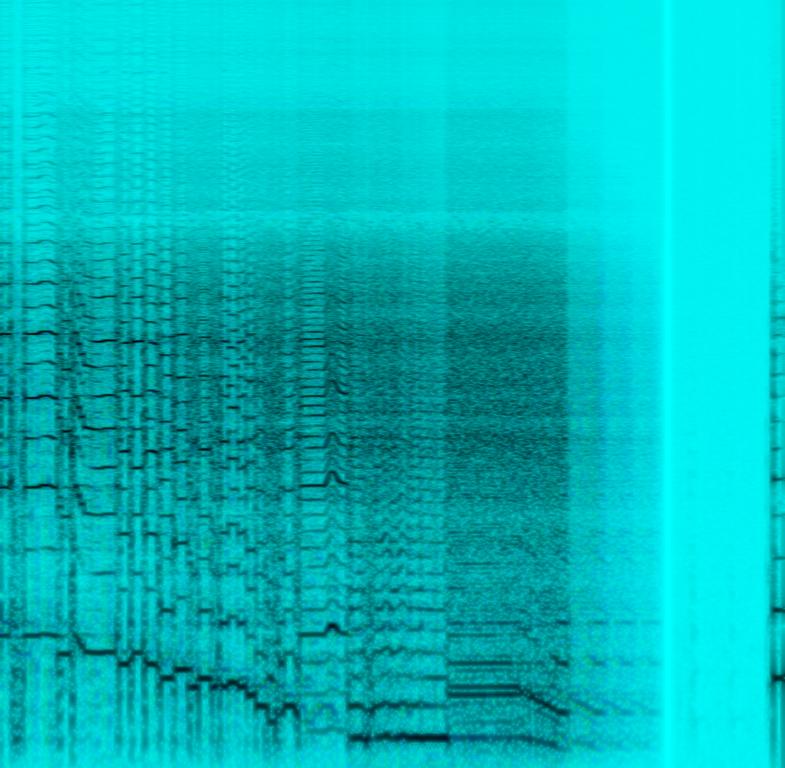
The music features a single melodic element which is an electric guitar with reverb and delay. The guitar alternates between arpeggios and strums. The music could fit the indie rock genre. The overall vibe of the song is bright.